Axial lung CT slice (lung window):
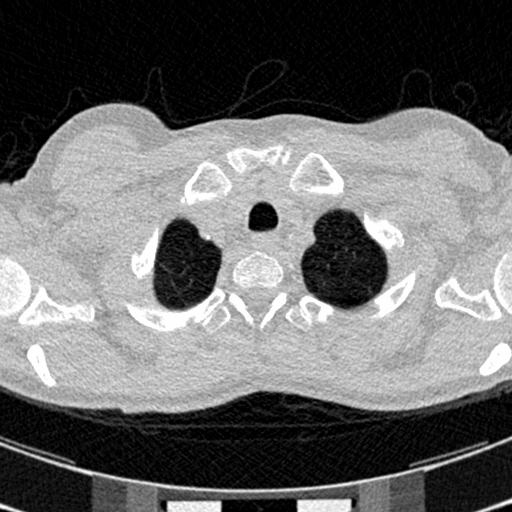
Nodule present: no